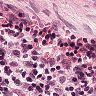
Metastatic tissue present: no